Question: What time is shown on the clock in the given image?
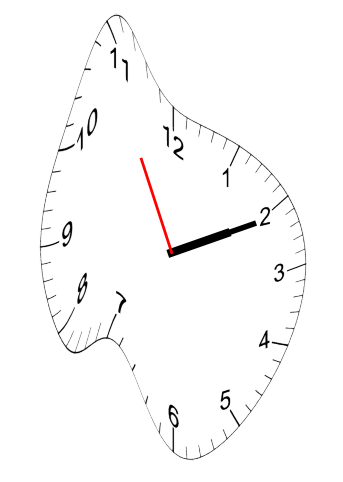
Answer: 02:10:55